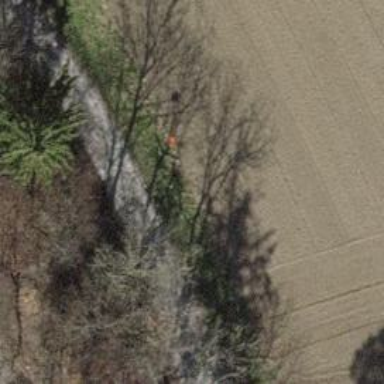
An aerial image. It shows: Pipeline marker.